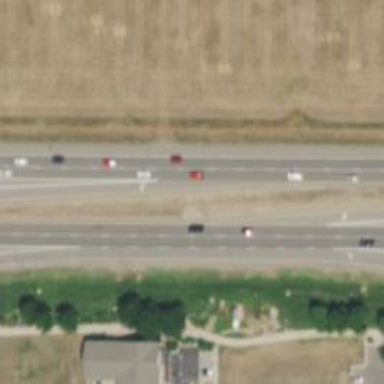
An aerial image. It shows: Trunk highway with grade1 asphalt surface.